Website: apple
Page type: customer-info-address
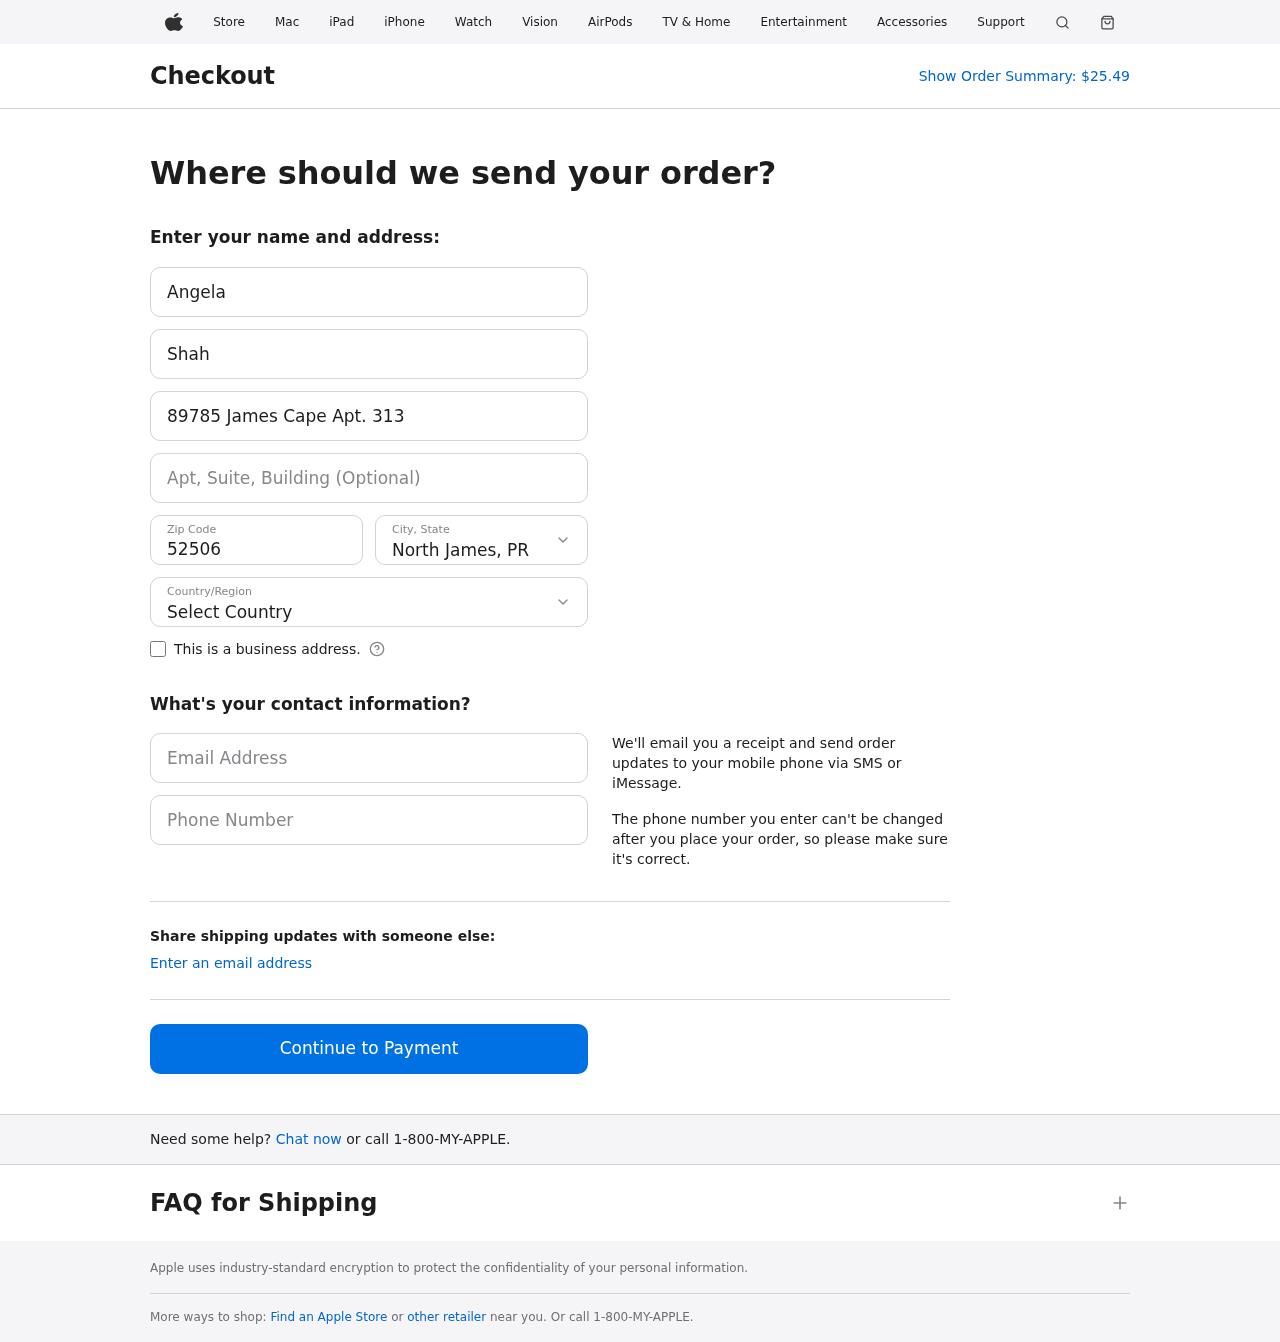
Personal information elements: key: PII_CITY_STATE
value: North James, PR
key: PII_COUNTRY
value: United States
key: PII_EMAIL
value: angela_shah@yahoo.com
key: PII_FIRSTNAME
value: Angela
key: PII_LASTNAME
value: Shah
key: PII_PHONE
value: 3277639147
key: PII_POSTCODE
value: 52506
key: PII_STREET
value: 89785 James Cape Apt. 313
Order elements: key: ORDER_TOTAL
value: $25.49